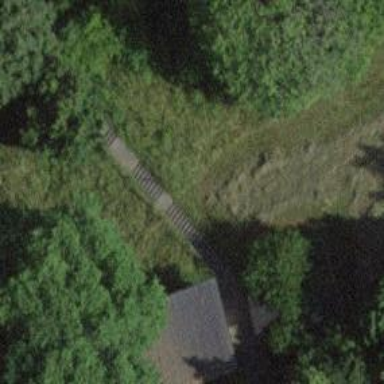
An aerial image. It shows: Set of concrete steps.